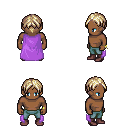
a pixel art fantasy rpg character, male body template, human, dark skin, lavender cape, teal pants, white blonde parted hairstyle, bracelets, maroon shoes, four views (front, back, left, right), 2x2 character sprite sheet, small pixel art, hard edges, no anti-aliasing